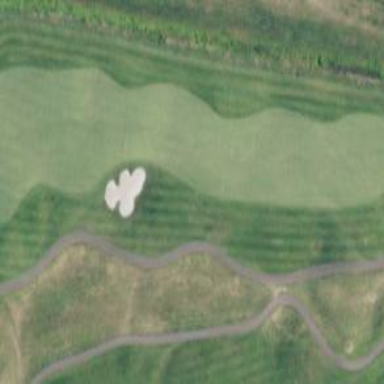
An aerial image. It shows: Scenic golf fairway.